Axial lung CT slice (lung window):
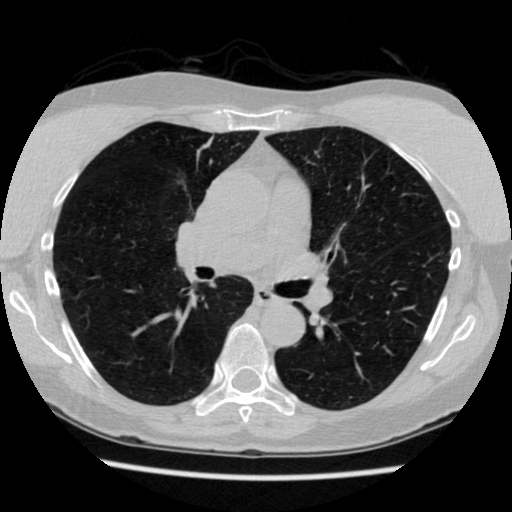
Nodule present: no